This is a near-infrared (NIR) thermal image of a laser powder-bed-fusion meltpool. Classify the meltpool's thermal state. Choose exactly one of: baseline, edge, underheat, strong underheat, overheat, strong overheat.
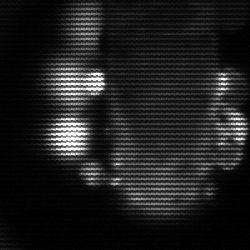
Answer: strong underheat